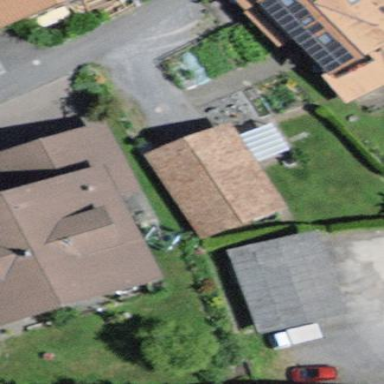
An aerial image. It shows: Barn.